Question: I'm guessing there is some standard trick that I wasn't able to find: Anyway I want to compute a large power of a number very close to 1(think 1-p where p<1e-17) in a numerically stable fashion. 1-p is truncated to 1 on my system.
Using the taylor expansion of the logarithm I obtain the following bounds

Is there anything smarter I can do?
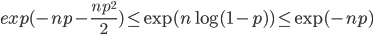
Answer: You may calculate 'log(1+x)' more accurately for '|x| <= 1' by using the 'log1p' function.
An example:
'''
> p <- 1e-17
> log(1-p)
[1] 0
> log1p(-p)
[1] -1e-17
'''
And another one:
'''
> print((1+1e-17)^100, digits=22)
[1] 1
> print(exp(100*log1p(-1e-17)), digits=22)
[1] 0.9999999999999990007993
'''
Here, however, we're limited with the accuracy of 'double' type-based FP arithmetic (see <URL>.
Another way is to use e.g. the 'Rmpfr' (a.k.a. Multiple Precision Floating-Point Reliable) package:
'''
> options(digits=22)
> library(Rmpfr)
> .N <- function(.) mpfr(., precBits = 200) # see the package's vignette
> (1-.N(1e-20))^100
1 'mpfr' number of precision 200 bits
[1] 0.99999999999999999900000000000000005534172854579042829381053529
'''
The package uses the 'gsl' and 'mpfr' library to implement arbitrary precision FP operations (at the cost of slower computation speed, of course).